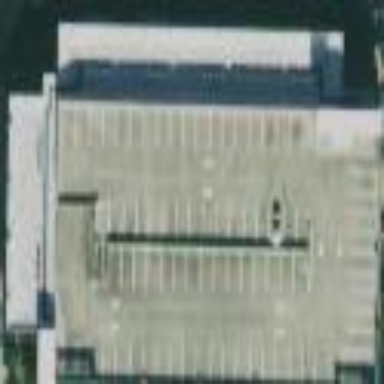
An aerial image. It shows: Garage building.